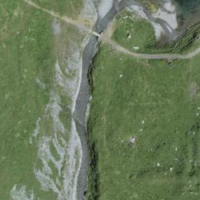
EUNIS habitat code: 23
Species observed at this site:
Caltha palustris